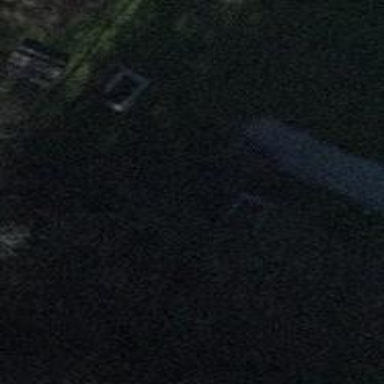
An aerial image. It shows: Picnic table located in leisure land area.